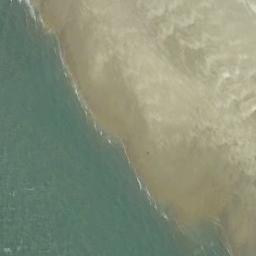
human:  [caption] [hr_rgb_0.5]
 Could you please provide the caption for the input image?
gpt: The beach with khaki sand and the color of the seawater is green .

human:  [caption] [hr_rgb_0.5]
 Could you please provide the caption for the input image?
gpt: The green oceans and fishy beaches .

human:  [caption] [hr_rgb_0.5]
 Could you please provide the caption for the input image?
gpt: The beach was quiet .

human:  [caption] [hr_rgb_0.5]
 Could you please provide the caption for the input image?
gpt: The beach is composed of light green seawater and the coast .

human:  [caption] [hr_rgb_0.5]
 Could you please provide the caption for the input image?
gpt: The sea is calm beside the beach .